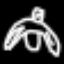
Label: angel